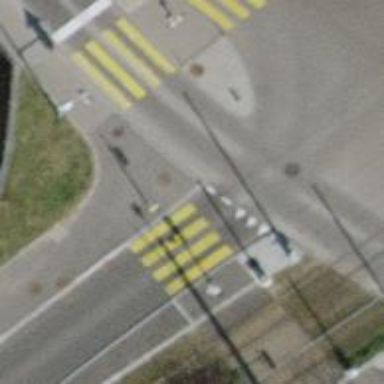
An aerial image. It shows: Crossing with traffic signals.